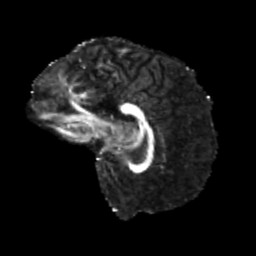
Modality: FA
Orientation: sagittal
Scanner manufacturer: siemens
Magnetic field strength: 3 T
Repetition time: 4 s
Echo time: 0.0594 s